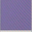
Piece: xx